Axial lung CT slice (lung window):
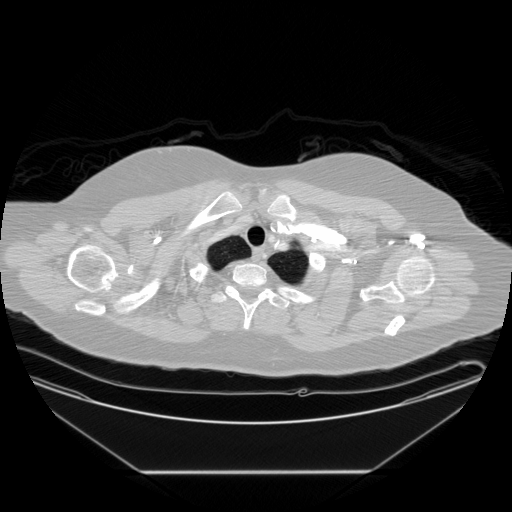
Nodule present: no